Interaction volume radius: 5 \u00c5
Interaction volume height: 10 \u00c5
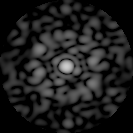
Disorder parameter: 0.8279